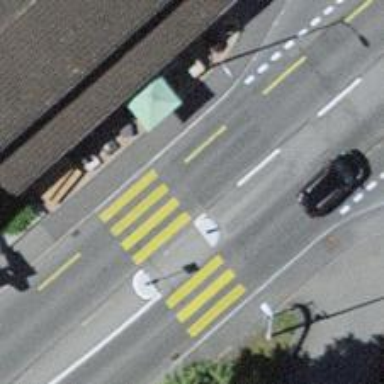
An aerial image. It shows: Kerb serving as barrier.